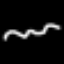
Label: squiggle